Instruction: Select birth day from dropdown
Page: traveler
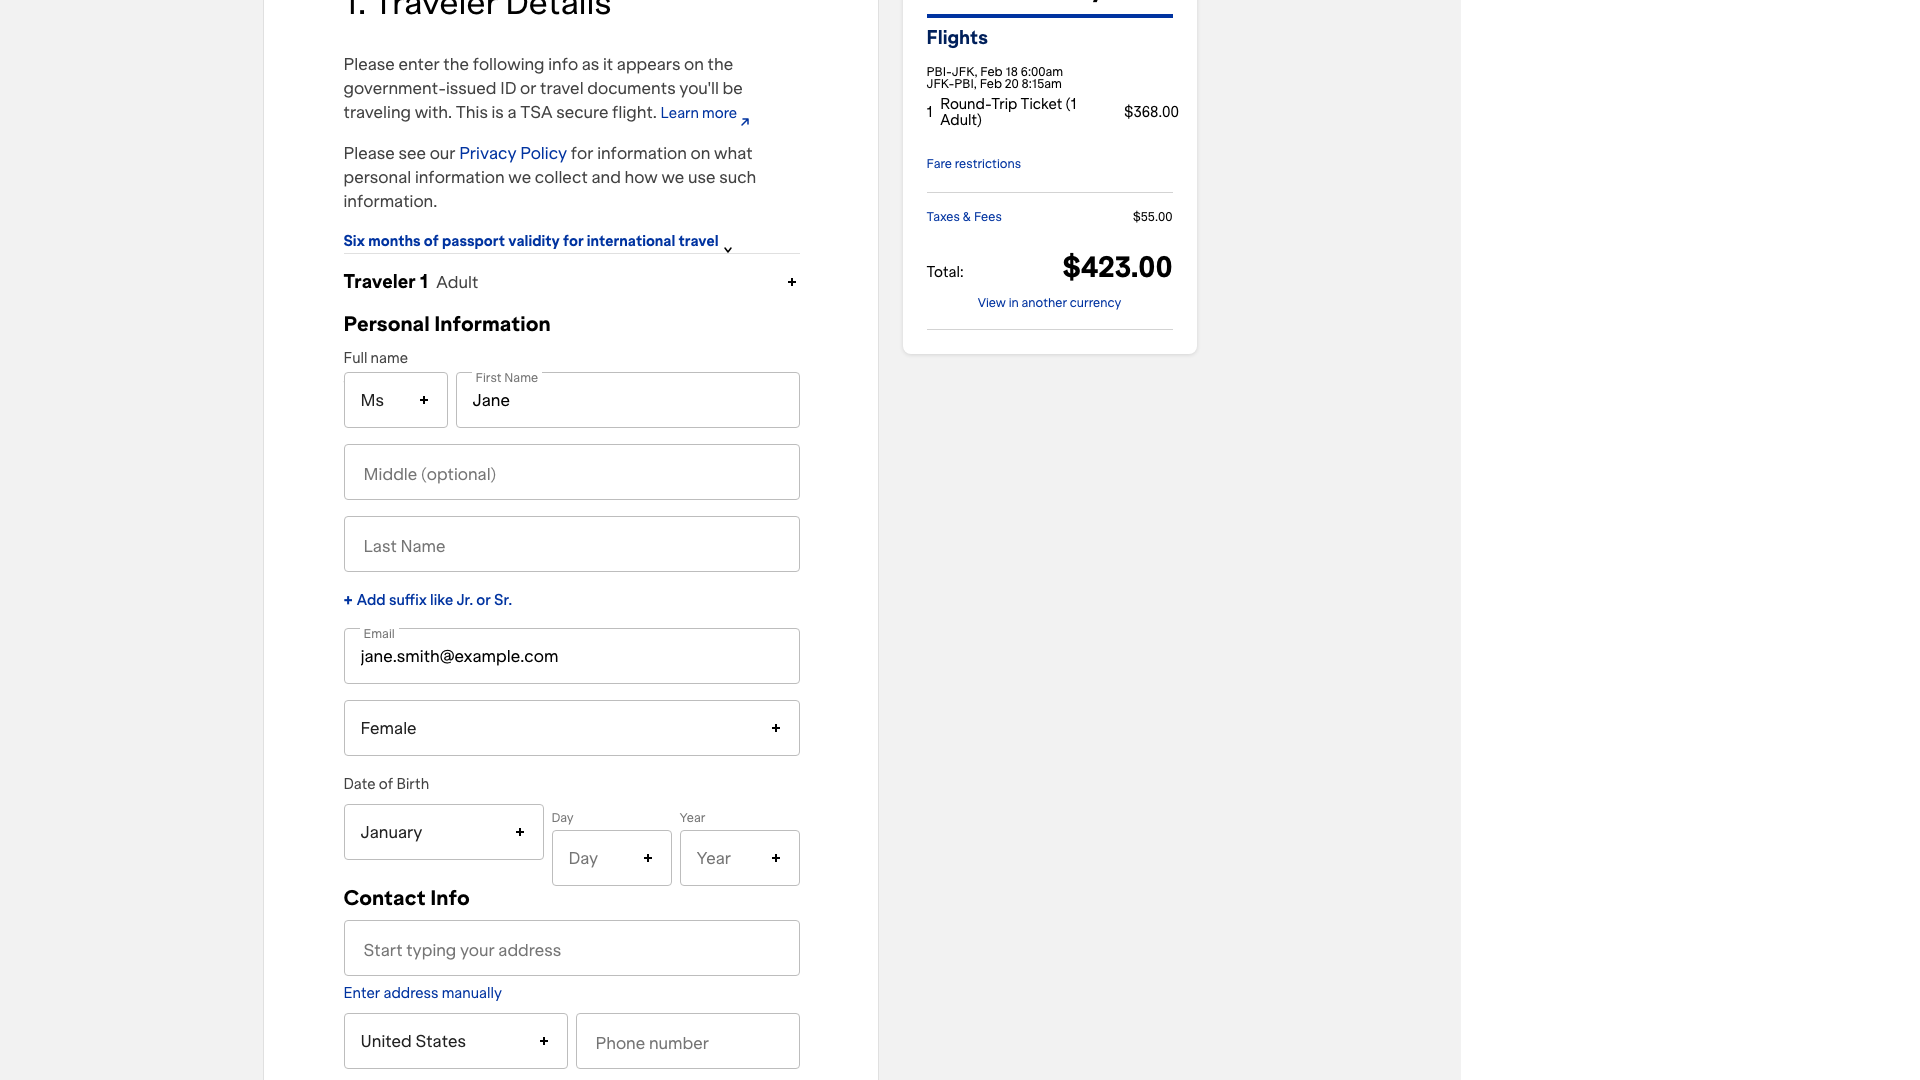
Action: click